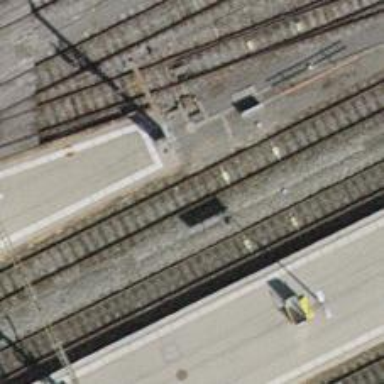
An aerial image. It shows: Railway signal.